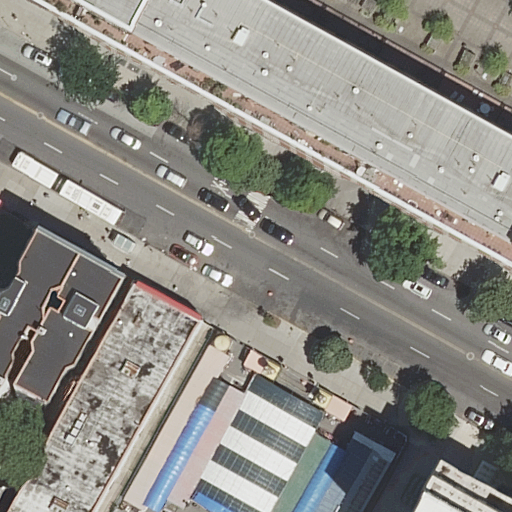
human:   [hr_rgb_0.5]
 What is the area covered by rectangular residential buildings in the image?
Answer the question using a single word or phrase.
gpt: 407m2

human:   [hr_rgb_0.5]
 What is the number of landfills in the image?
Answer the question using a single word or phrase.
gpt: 0

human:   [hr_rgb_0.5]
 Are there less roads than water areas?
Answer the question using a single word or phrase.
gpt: no

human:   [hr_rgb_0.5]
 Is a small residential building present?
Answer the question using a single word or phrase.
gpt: yes

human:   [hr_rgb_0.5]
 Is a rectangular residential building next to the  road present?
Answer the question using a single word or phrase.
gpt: yes

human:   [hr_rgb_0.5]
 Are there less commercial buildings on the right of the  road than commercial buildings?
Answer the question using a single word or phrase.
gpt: no

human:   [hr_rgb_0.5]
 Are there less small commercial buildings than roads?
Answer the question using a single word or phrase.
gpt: yes

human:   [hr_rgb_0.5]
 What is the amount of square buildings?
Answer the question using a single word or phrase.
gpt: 0

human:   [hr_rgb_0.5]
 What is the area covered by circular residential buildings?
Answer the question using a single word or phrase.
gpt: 0m2

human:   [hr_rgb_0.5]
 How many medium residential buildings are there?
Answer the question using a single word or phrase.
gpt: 3

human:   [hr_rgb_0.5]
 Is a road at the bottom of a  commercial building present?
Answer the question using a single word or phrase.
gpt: no

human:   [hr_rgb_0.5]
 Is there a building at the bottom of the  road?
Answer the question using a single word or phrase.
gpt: yes

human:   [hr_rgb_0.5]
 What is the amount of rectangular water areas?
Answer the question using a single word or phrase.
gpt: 0

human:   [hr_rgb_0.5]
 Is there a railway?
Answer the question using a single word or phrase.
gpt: no

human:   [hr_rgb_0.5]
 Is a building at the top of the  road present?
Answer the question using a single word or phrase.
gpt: no

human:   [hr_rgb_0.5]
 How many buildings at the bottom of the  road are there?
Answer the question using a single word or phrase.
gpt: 5

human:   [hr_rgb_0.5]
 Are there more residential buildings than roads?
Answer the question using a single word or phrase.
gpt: yes

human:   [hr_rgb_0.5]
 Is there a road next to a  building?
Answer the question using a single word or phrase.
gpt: yes

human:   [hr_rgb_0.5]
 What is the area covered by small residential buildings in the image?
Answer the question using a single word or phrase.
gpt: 77m2

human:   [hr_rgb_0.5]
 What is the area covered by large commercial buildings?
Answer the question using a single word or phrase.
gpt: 0m2

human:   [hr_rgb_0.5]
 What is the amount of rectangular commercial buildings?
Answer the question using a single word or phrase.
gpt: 0

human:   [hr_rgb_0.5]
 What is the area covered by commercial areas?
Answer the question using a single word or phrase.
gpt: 0m2

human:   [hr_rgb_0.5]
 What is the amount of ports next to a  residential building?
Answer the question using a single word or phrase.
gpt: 0

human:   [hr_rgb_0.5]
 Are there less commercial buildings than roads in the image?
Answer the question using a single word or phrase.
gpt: yes

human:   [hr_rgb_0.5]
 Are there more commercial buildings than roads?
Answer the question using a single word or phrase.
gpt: no

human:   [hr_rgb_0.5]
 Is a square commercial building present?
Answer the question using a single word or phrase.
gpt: no

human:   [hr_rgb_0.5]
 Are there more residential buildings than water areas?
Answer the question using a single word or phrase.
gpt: yes

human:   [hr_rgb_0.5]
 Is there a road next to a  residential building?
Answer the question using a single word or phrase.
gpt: yes

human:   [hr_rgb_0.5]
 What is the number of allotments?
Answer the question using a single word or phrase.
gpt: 0

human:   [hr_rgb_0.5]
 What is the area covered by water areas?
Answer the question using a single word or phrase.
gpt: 0m2

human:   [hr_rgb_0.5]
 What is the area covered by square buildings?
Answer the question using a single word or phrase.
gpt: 0m2

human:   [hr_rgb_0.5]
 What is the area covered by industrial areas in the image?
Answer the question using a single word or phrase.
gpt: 0m2

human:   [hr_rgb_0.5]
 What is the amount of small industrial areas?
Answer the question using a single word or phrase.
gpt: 0

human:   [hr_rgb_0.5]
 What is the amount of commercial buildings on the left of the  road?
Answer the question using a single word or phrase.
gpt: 0

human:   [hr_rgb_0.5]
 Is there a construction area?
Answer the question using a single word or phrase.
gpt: no

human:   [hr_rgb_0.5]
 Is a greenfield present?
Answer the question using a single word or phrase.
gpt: no